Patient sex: F
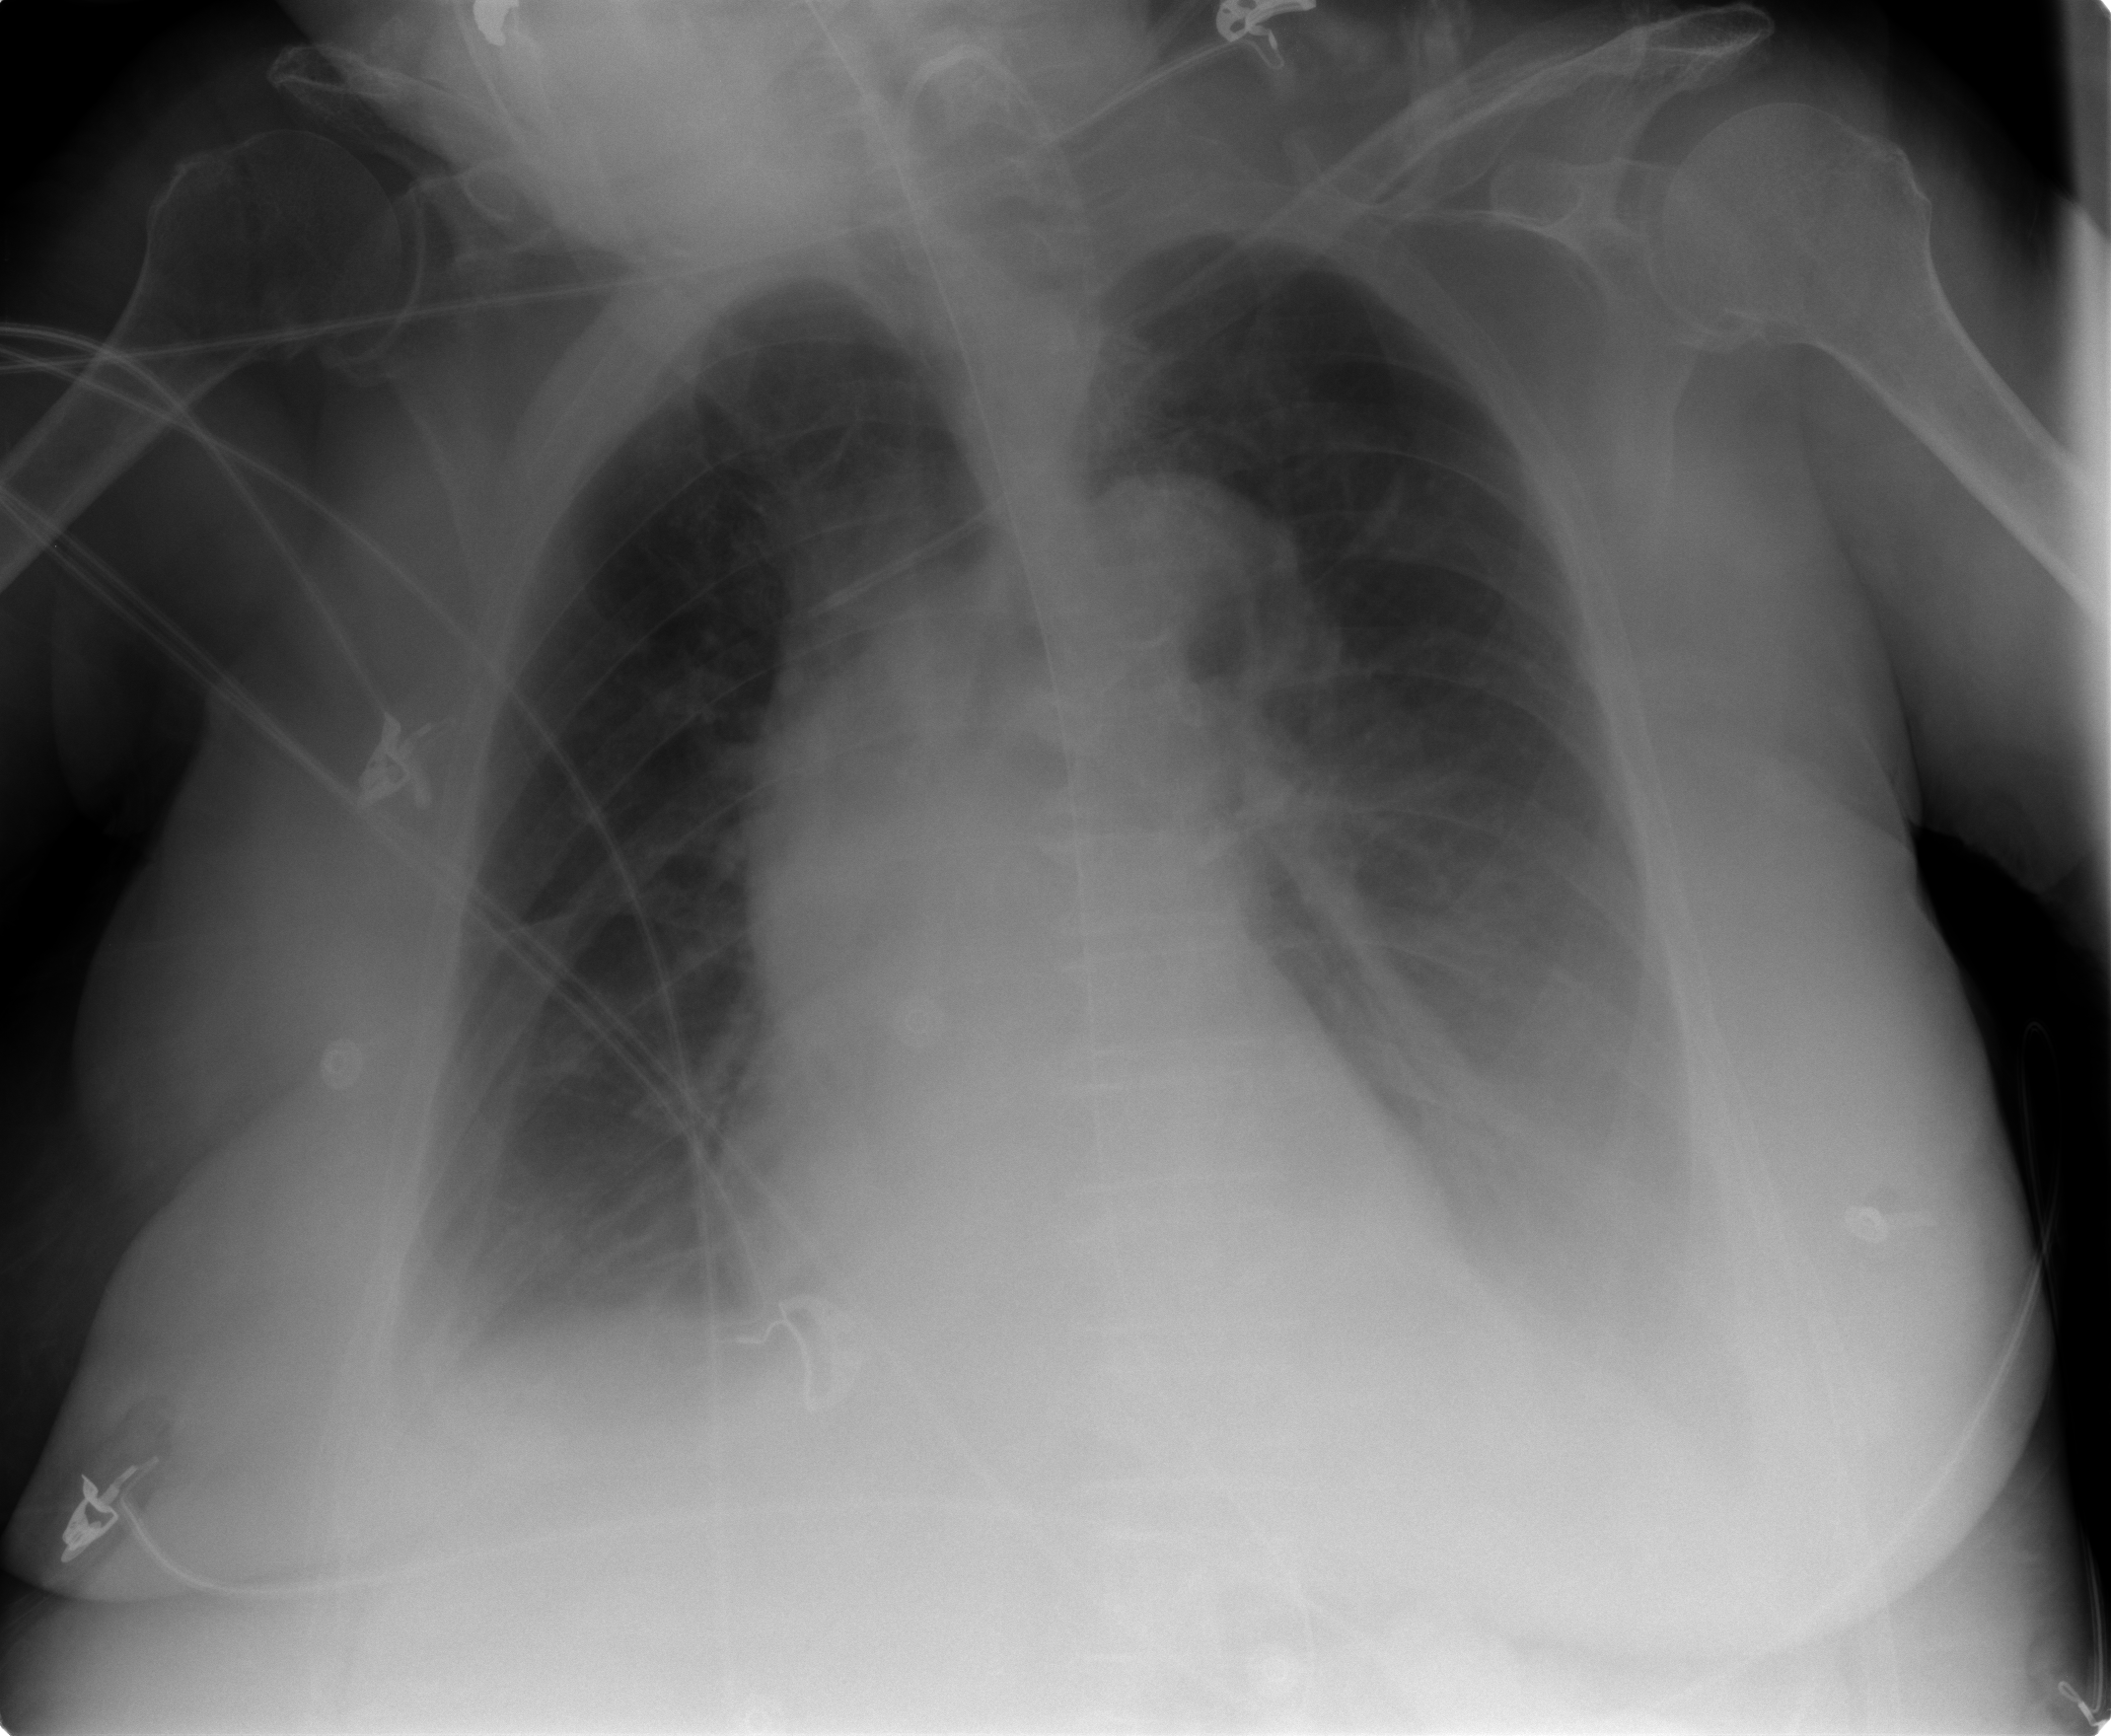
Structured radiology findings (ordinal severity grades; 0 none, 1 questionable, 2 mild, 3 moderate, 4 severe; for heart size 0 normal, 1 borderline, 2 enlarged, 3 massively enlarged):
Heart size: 0
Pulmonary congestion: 2
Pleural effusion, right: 2
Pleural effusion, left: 3
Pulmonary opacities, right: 0
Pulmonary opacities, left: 0
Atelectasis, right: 2
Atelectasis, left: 2